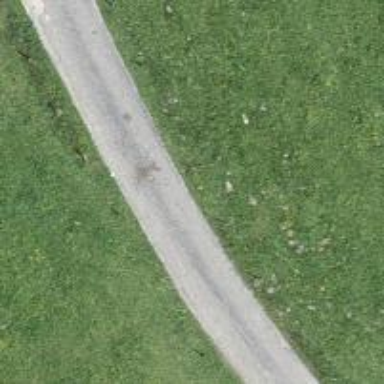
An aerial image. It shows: Unclassified road with asphalt surface and grade1 track type.